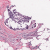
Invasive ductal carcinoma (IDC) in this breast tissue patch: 0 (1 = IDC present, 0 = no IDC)